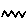
Label: zigzag